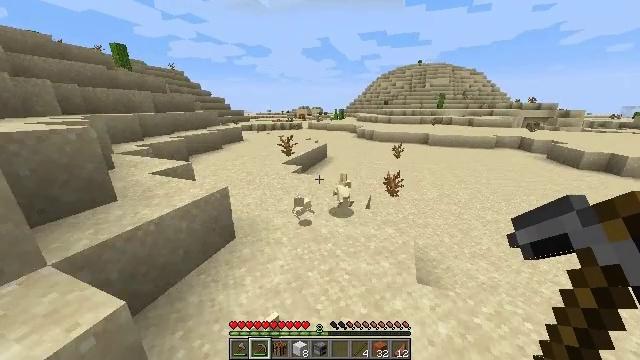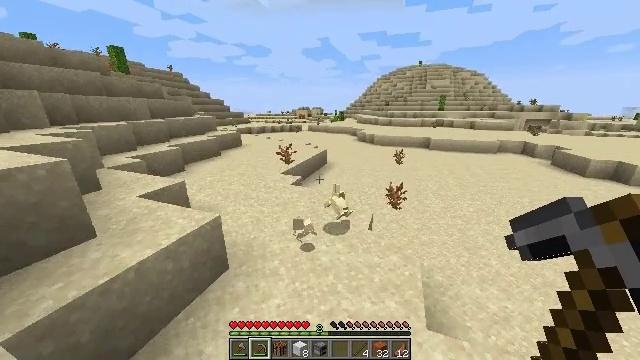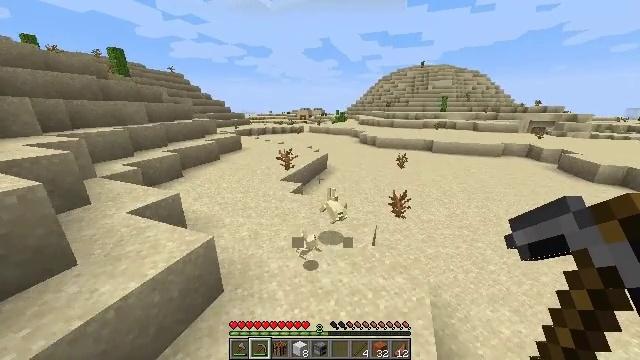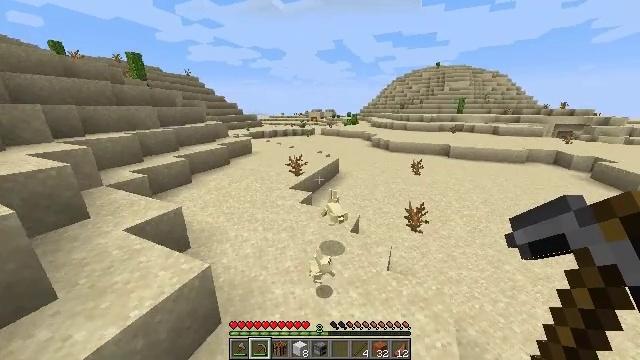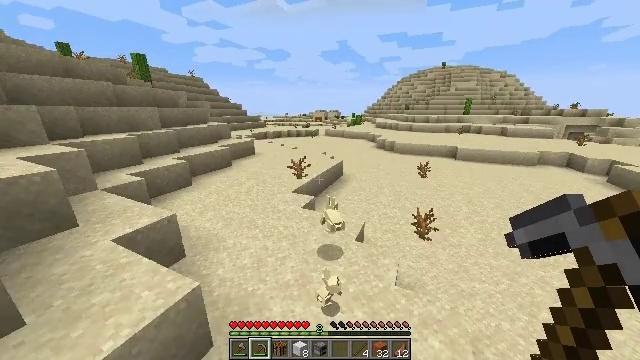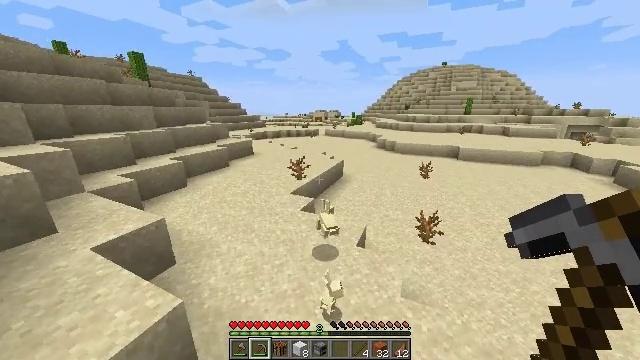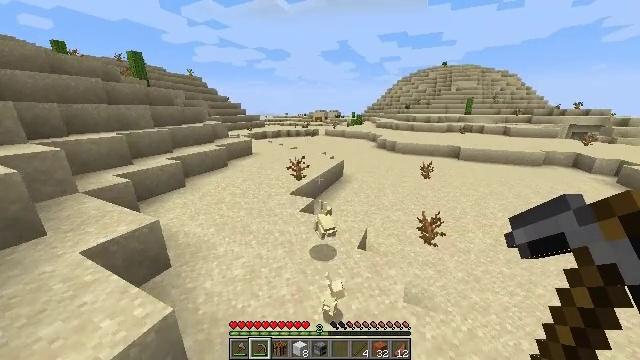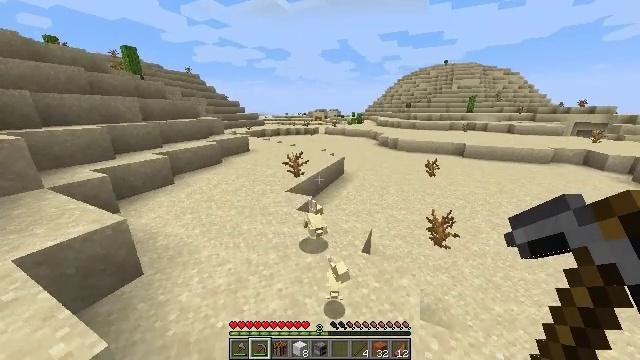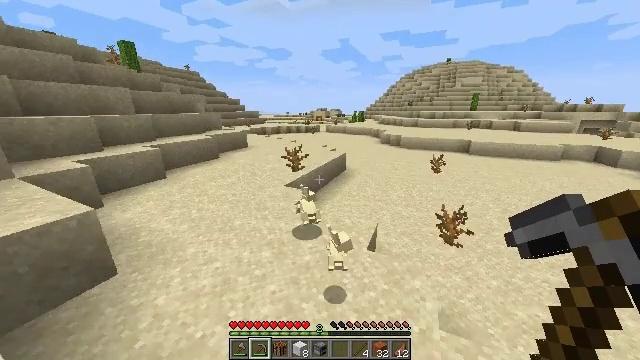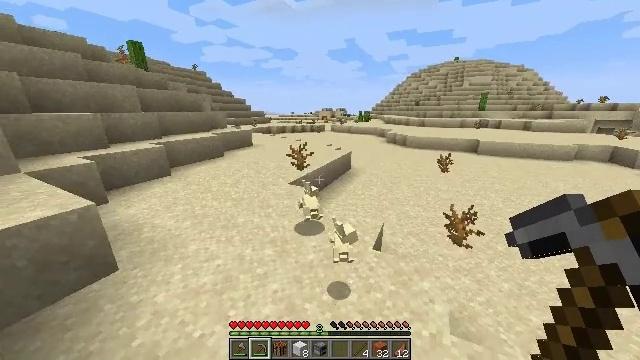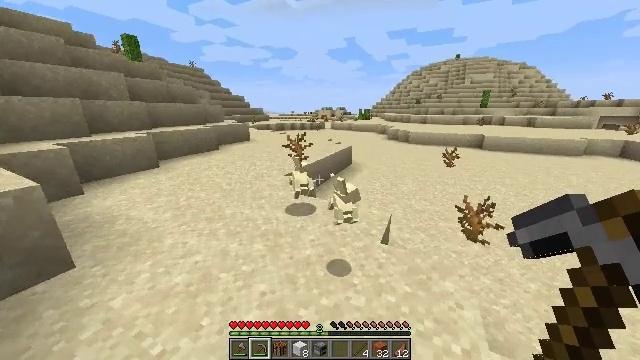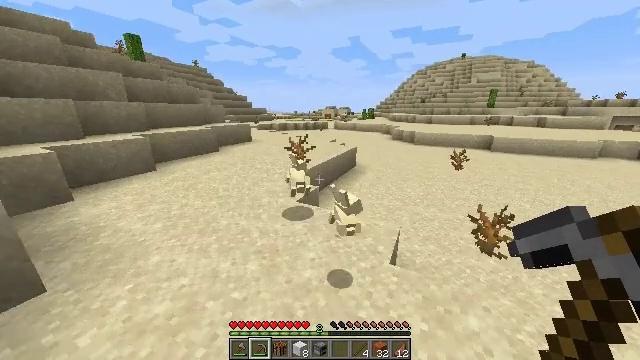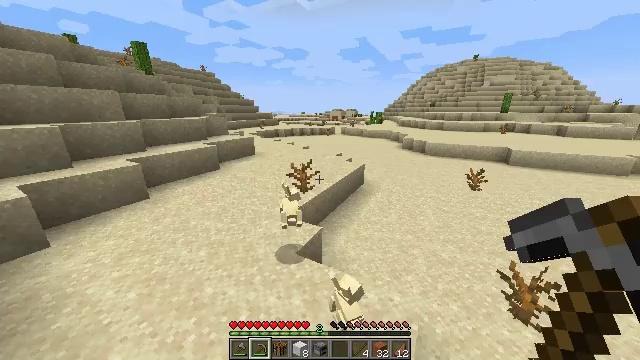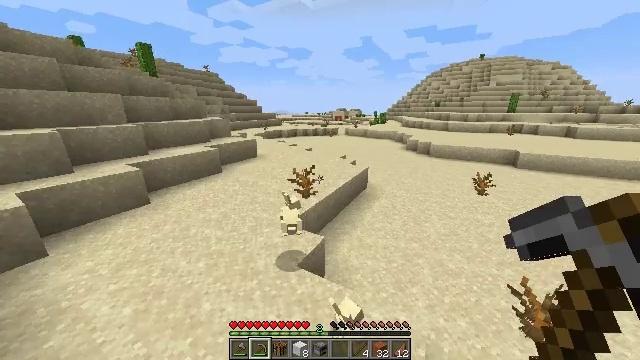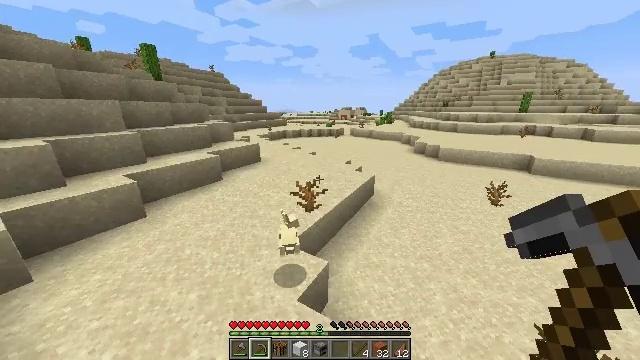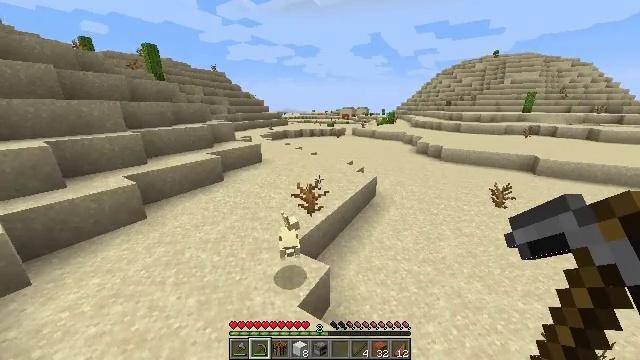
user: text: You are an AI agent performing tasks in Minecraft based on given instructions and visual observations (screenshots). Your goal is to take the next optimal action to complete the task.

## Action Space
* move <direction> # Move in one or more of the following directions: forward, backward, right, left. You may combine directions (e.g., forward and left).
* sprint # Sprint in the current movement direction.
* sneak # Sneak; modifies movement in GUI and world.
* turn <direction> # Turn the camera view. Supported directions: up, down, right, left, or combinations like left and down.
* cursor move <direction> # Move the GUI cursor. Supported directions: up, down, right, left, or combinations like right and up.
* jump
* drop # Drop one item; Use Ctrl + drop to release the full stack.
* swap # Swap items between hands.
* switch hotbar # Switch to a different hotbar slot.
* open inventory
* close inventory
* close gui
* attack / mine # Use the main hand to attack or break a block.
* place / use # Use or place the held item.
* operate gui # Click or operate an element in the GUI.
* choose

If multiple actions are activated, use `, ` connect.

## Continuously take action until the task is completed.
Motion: motion action
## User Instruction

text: Break the dead bush for sticks.
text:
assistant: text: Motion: move forward, sprint, jump
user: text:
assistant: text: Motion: move forward, jump
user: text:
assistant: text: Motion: move forward, sprint, turn left, jump
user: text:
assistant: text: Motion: move forward, sprint, turn left, jump
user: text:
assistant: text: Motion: move forward, sprint, jump
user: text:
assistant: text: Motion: move forward, sprint, jump
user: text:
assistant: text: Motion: move forward, sprint, jump
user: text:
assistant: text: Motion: move forward, sprint, jump
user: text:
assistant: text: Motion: move forward, sprint, turn left, jump
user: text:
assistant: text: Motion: move forward, sprint, jump
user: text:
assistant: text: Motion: move forward, sprint, jump
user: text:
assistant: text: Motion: move forward, sprint, turn left, jump
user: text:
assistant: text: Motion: move forward, sprint, jump
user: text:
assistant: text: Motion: move forward and move left, sprint, turn left, jump
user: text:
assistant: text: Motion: move forward and move left, sprint, jump
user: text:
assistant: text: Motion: move forward and move left, sprint, jump
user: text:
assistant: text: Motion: move forward and move left, sprint, turn left and down, jump
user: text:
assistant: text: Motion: move forward, sprint, turn left and down, jump
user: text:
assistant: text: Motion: move forward, turn down, attack / mine, jump
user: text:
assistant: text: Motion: move forward, turn down, attack / mine, jump
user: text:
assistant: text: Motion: move forward, attack / mine, jump
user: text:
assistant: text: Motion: move forward, turn left and up, jump
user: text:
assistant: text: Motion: move forward, jump
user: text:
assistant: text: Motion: move forward, jump
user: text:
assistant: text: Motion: move forward
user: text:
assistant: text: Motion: move forward
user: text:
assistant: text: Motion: move forward
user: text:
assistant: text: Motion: move forward
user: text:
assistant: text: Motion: move forward, turn right and down, attack / mine
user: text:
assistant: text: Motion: turn right and down, attack / mine